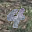
Label: 4